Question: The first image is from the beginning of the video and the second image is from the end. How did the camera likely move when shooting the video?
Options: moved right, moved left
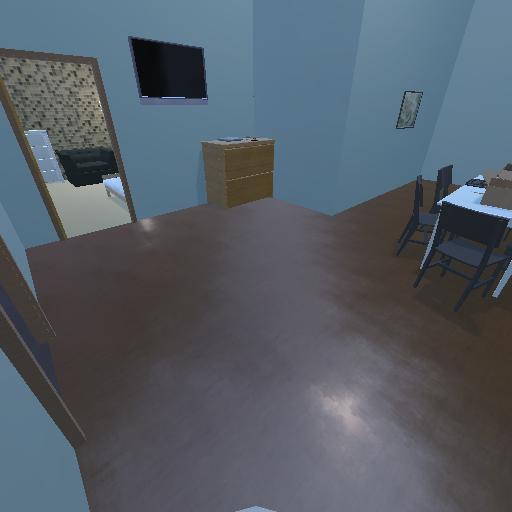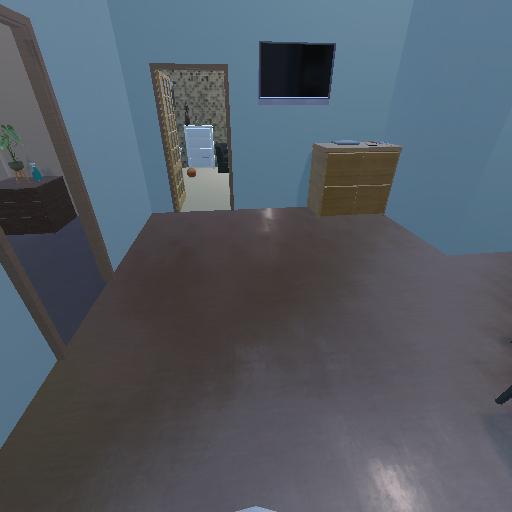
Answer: moved right